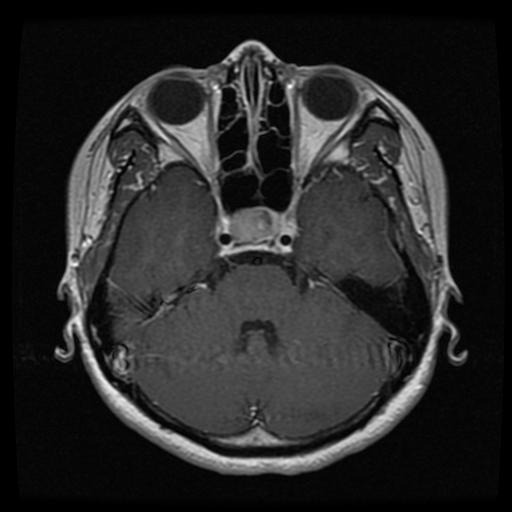
Label: pituitary